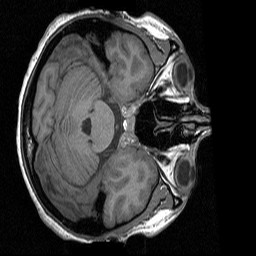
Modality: T1w
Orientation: axial
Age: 27
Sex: female
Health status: healthy